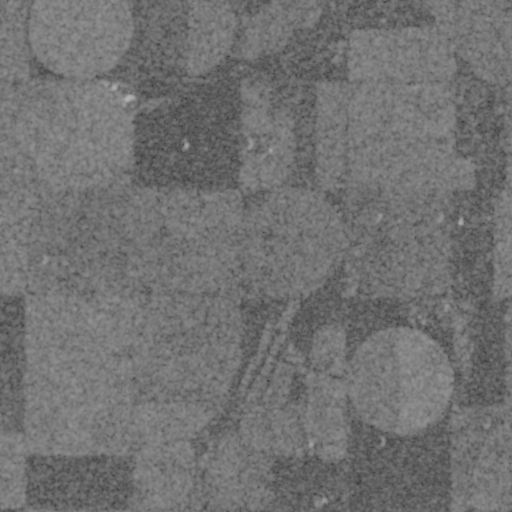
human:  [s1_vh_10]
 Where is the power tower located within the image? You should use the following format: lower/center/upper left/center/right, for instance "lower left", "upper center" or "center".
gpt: The power tower is located in the lower right of the image.
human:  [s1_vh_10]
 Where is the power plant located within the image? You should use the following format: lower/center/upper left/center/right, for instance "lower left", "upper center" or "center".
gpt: There is no power plant in the image.

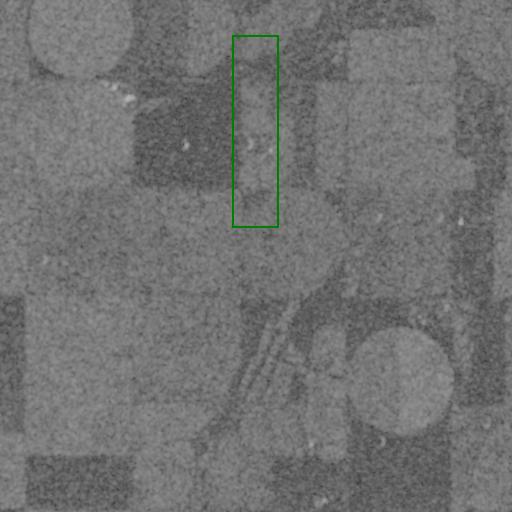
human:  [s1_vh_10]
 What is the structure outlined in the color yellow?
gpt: There is no yellow outline.
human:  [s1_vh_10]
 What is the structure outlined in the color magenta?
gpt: There is no structure outlined in magenta.